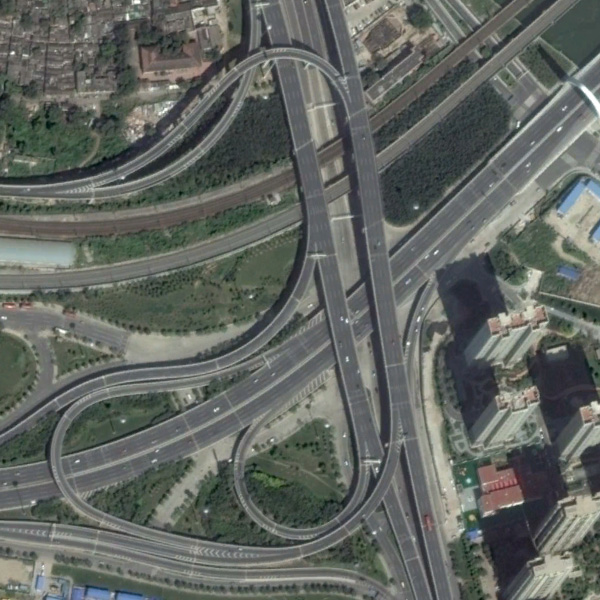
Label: Viaduct